Question: I am combining a CSS3 flip animation with some jQuery growing animation. I am trying to have a div flip and grow to show the back content on the first click and then flip and shrink on the second click. The problem is that I am getting a bowing affect that I am hoping I can avoid. I have slowed down the animation so that the bowing problem is more obvious.

<URL>
'''
<div class="container">
<div class="ui-flip">
<div class="flipper">
<div class="ui-flip-front" style="background: green;"><h1>Front</h1></div>
<div class="ui-flip-back" style="background: yellow;"><h1>Back</h1></div>
</div>
</div>
</div>
'''
'''
.container {
margin: 0 auto;
width: 100px;
padding: 100px;
}
.ui-flip {
position: relative;
display: inline-block;
-webkit-perspective: 1000;
-moz-perspective: 1000;
perspective: 1000;
-moz-transform: perspective(1000px);
-moz-transform-style: preserve-3d;
}
.ui-flip.hover .flipper {
-webkit-transform: rotateY(180deg);
-moz-transform: rotateY(180deg);
transform: rotateY(180deg);
filter: FlipH;
-ms-filter: "FlipH";
}
.ui-flip, .flipper, .ui-flip-front, .ui-flip-back {
width: 100%;
height: 100%;
}
.flipper {
position: relative;
-webkit-transition: 5s;
-webkit-transform-style: preserve-3d;
-moz-transition: 5s;
-moz-transform: perspective(1000px);
-moz-transform-style: preserve-3d;
transition: 5s;
transform-style: preserve-3d;
}
.ui-flip-front, .ui-flip-back {
overflow: hidden;
-webkit-backface-visibility: hidden;
-moz-backface-visibility: hidden;
backface-visibility: hidden;
-webkit-transition: 5s;
-webkit-transform-style: preserve-3d;
-moz-transition: 5s;
-moz-transform-style: preserve-3d;
-ms-transition: 5s;
-ms-transform-style: preserve-3d;
transition: 5s;
transform-style: preserve-3d;
top: 0;
left: 0;
}
.ui-flip .ui-flip-front {
position: relative;
-webkit-transform: rotateY(0deg);
-moz-transform: rotateY(0deg);
transform: rotateY(0deg);
z-index: 2;
}
.ui-flip .ui-flip-back {
position: absolute;
-webkit-transform: rotateY(180deg);
-moz-transform: rotateY(180deg);
transform: rotateY(180deg);
}
'''
'''
$('.ui-flip').toggle(function() {
var topOffset = 0;
var rect = this.getBoundingClientRect();
$(this).data('top', rect.top);
$(this).data('left', rect.left);
$(this).data('width', this.offsetWidth);
$(this).data('height', this.offsetHeight);
this.classList.add('hover');
$(this).stop().animate({
top: '-' + (rect.top - topOffset) + 'px',
left: '-' + rect.left + 'px',
width: $(window).width() + 'px',
height: $(window).height() - topOffset + 'px'
}, 5000, function () {
this.style.position = 'fixed';
this.style.width = '100%';
this.style.height = '100%';
this.style.top = 0 + topOffset + 'px';
this.style.left = 0 + 'px';
});
}, function() {
var rect = this.getBoundingClientRect();
this.classList.remove('hover');
$(this).stop().animate({
top: $(this).data('top') + 'px',
left: $(this).data('left') + 'px',
width: $(this).data('width') + 'px',
height: $(this).data('height') + 'px'
}, 5000, function () {
this.removeAttribute('style');
});
});
'''
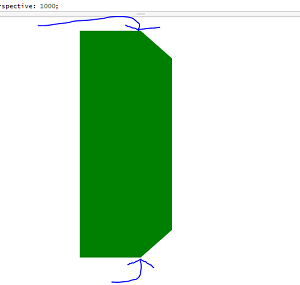
Answer: The animation is clipped because you 'limit' the viewport with the css3 perspective option.
Try to remove it from the css:
'''
.ui-flip {
position: relative;
display: inline-block;
-moz-transform-style: preserve-3d;
}
'''
Here is a demo without it - <URL>